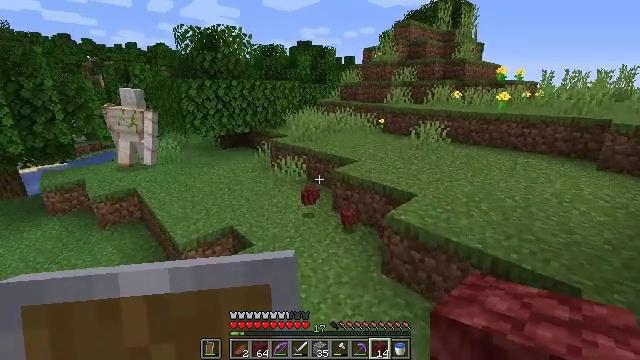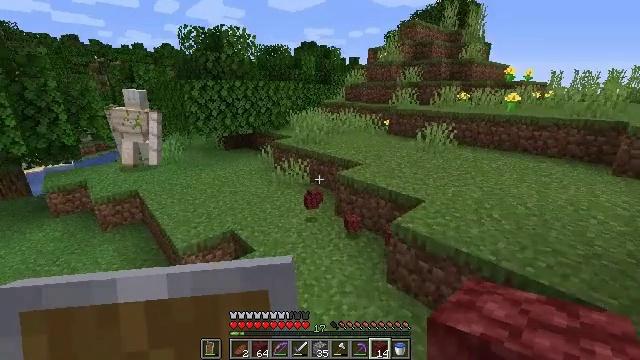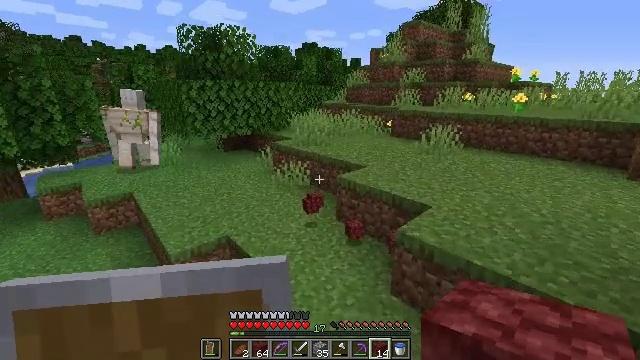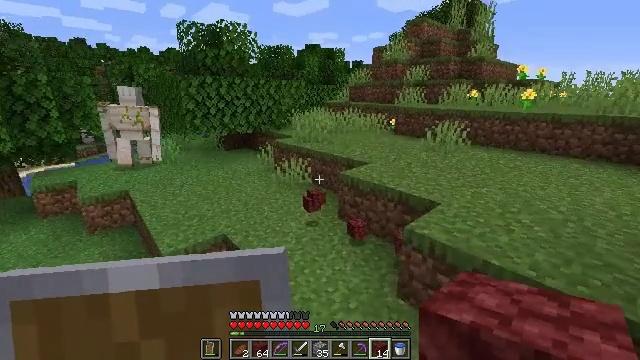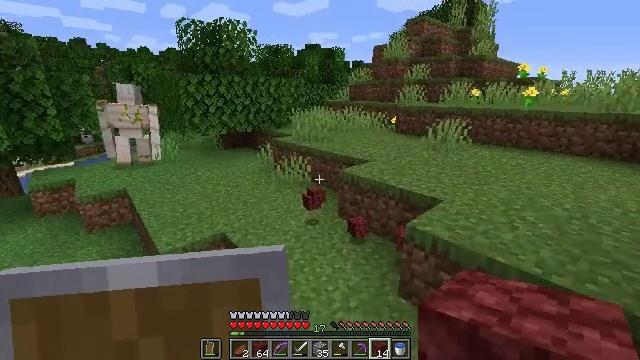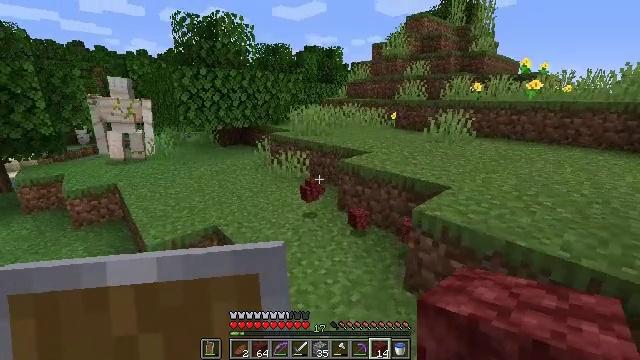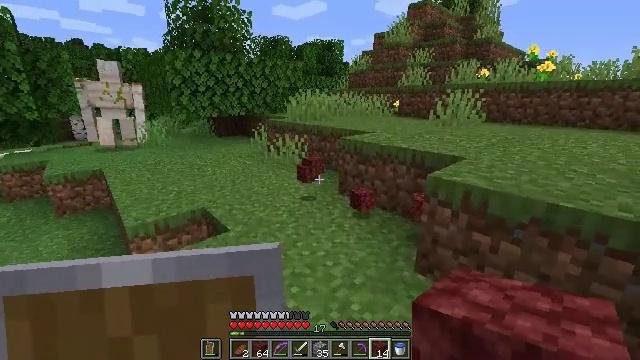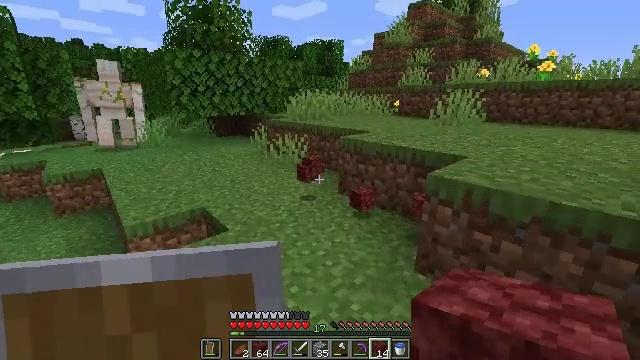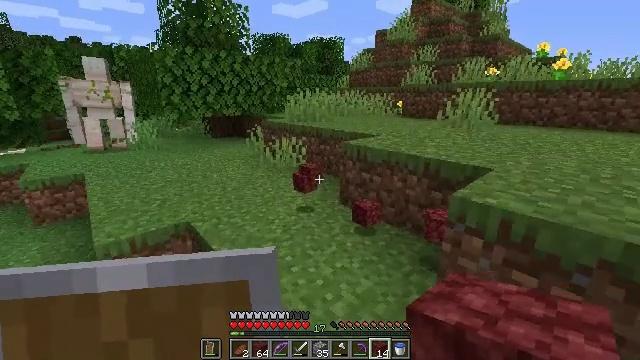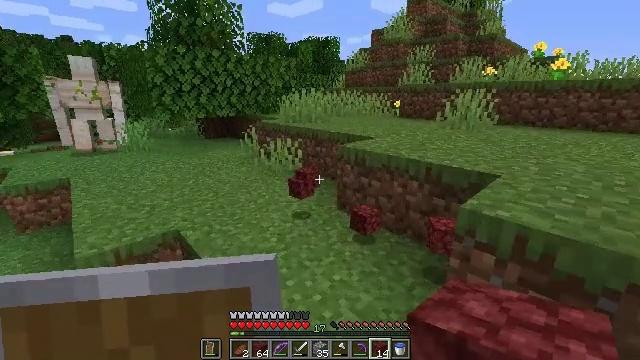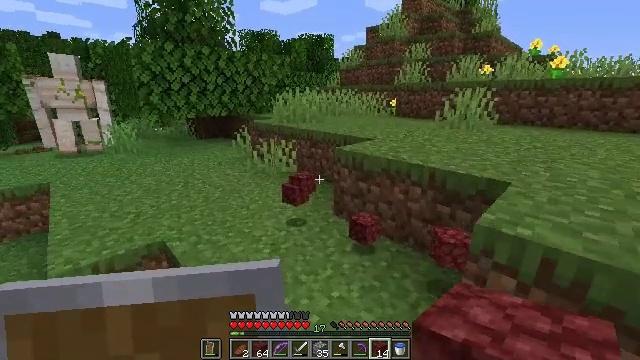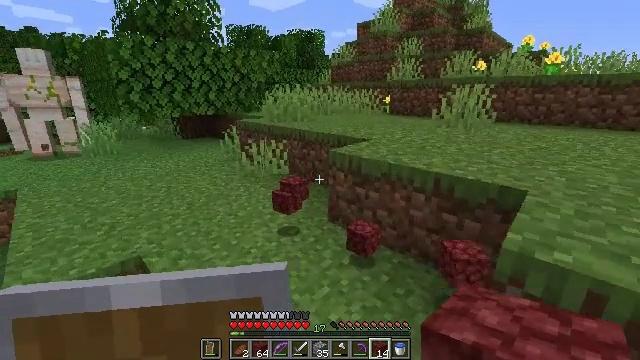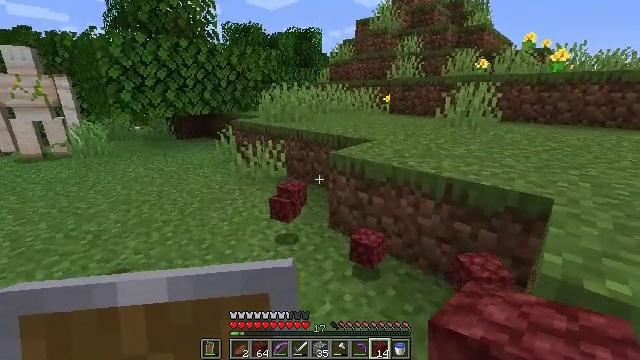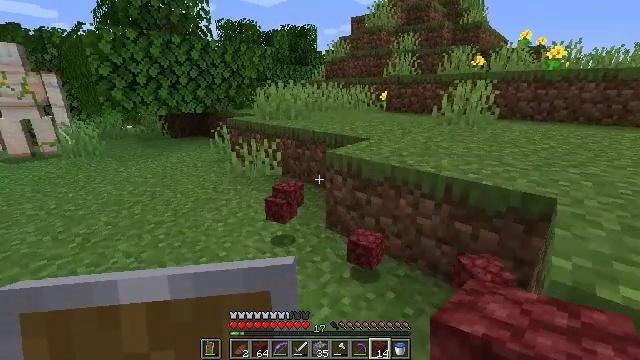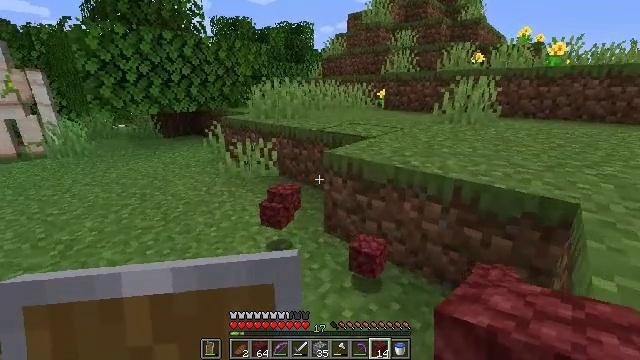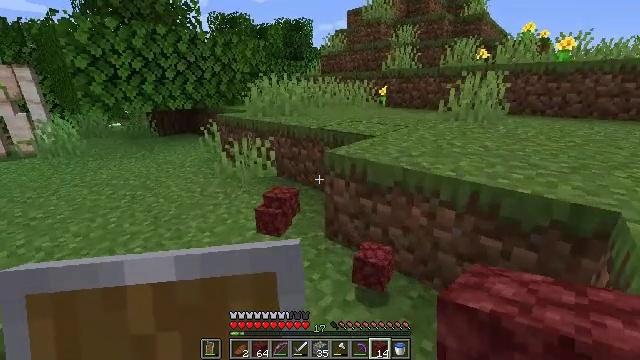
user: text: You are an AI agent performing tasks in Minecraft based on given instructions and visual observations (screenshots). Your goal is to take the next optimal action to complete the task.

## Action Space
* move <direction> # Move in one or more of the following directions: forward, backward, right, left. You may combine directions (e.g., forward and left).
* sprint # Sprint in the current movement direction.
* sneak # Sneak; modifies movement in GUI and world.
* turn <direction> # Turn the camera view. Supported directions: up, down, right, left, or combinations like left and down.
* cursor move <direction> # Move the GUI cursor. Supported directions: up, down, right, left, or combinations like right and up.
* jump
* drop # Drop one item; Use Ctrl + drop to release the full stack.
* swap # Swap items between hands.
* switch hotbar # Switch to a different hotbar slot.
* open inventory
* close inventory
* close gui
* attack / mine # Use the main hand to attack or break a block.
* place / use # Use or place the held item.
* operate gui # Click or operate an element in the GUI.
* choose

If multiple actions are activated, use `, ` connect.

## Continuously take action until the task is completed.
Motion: motion action
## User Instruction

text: Dig up potatoes from the soil.
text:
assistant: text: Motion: move forward
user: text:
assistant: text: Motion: move forward
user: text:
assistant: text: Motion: move forward
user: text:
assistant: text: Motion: move forward
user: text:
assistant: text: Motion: move forward
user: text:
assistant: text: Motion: move forward
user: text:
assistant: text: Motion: move forward
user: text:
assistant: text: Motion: move forward
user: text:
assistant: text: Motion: move forward
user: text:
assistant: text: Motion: move forward, turn right
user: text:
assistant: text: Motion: move forward, turn right
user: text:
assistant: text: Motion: move forward
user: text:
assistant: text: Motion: move forward
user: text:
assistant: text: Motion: move forward
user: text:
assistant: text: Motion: move forward
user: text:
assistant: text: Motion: move forward
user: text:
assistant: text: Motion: move forward, turn left and down
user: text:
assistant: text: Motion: move forward, turn left and down
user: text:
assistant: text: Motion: move forward, turn left and down
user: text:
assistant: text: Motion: move forward, turn left and down
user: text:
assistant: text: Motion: turn left
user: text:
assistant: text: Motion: turn left
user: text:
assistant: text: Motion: turn left
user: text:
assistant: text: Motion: turn left
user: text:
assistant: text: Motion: turn left
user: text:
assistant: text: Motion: turn left
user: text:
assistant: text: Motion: turn left and up
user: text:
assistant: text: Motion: turn left and up
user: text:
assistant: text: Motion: turn left and up
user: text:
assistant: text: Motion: turn left and up